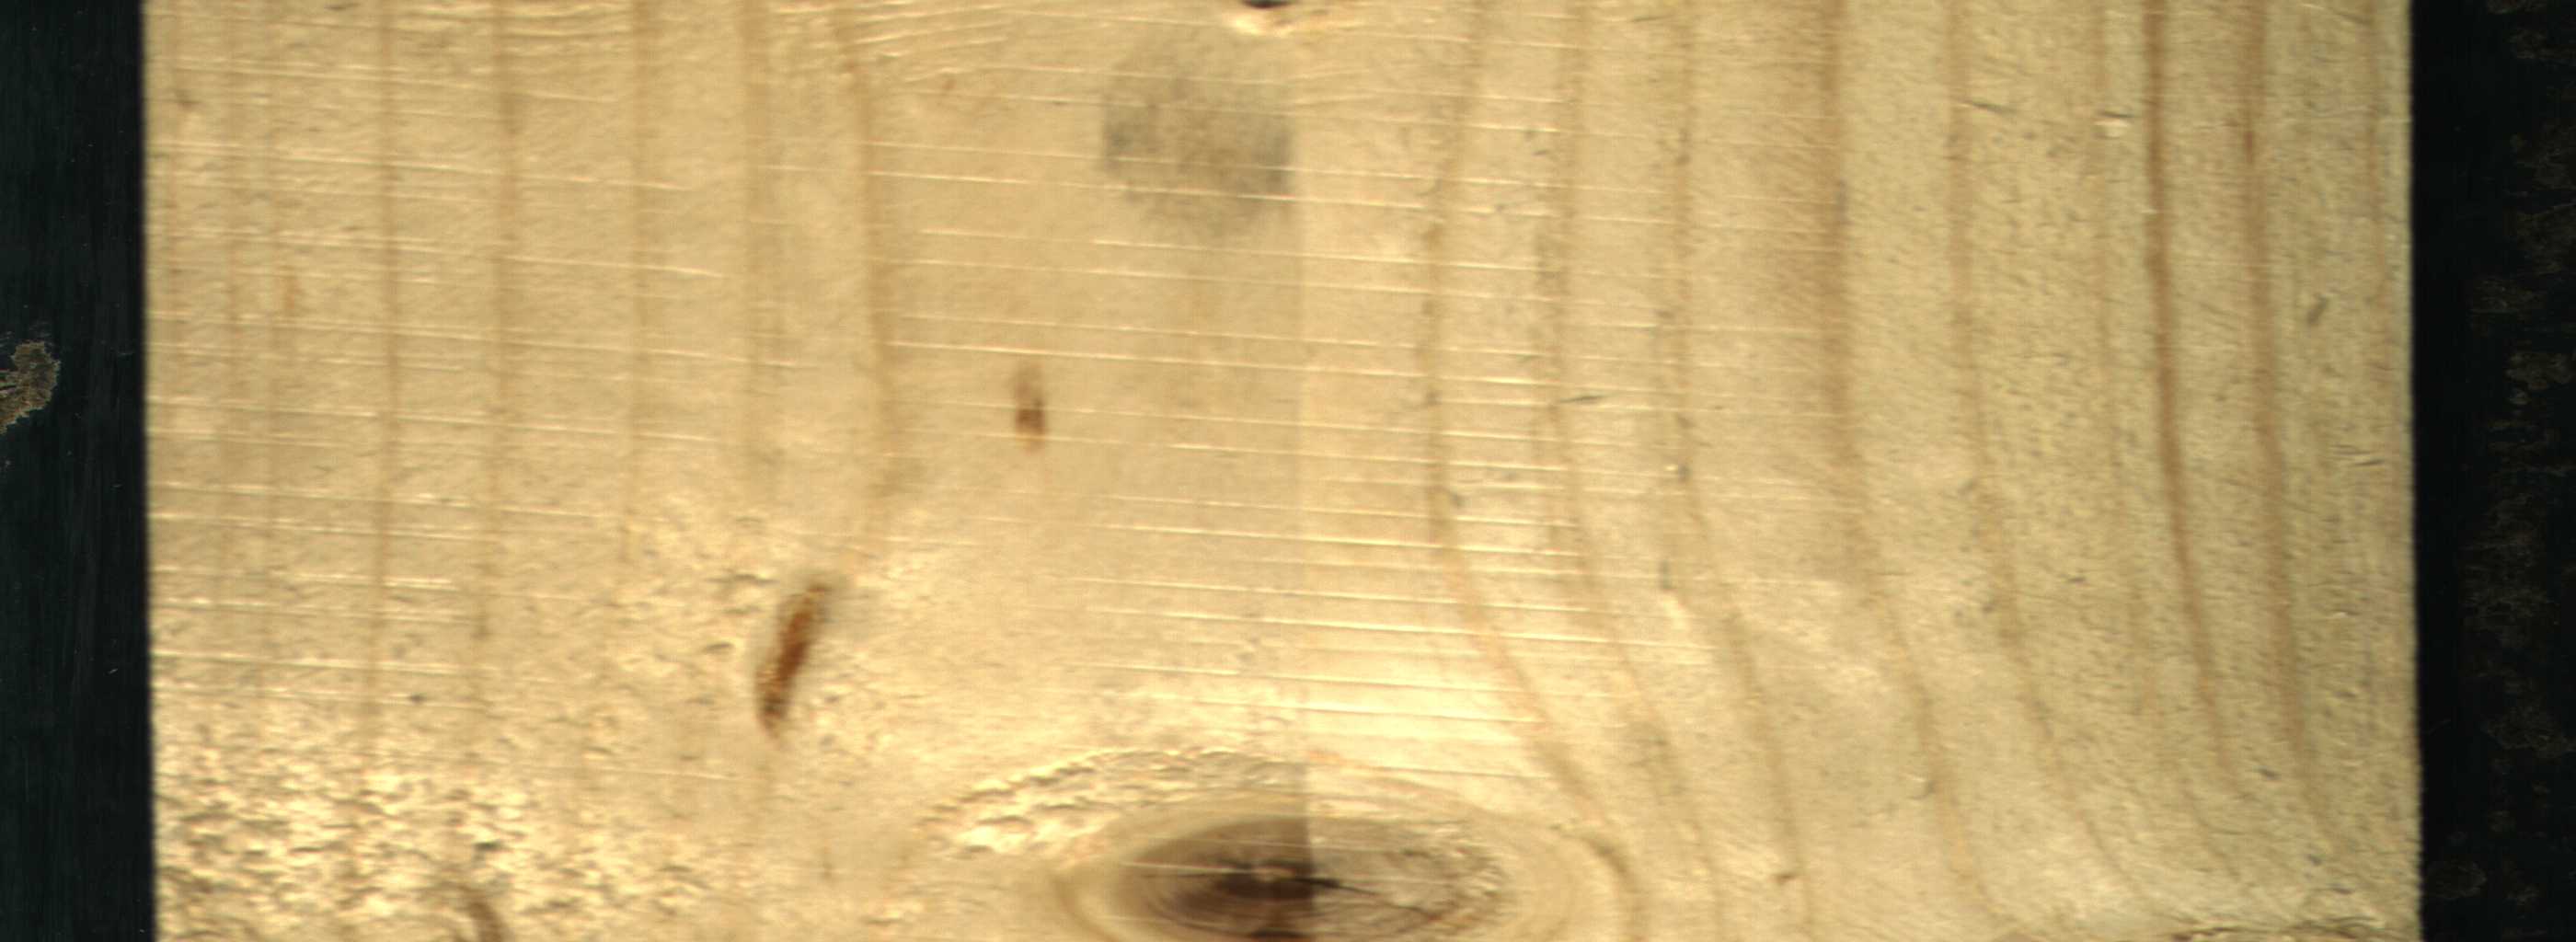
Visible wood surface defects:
resin
knot_with_crack
Dead_Knot